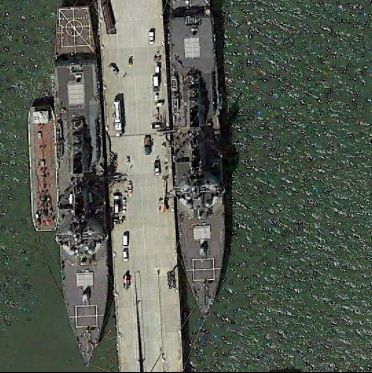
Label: destroyer